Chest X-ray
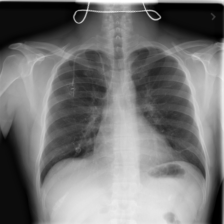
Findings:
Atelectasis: positive
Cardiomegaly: negative
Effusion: negative
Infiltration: positive
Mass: negative
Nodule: negative
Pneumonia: negative
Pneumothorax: negative
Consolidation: negative
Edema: negative
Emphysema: negative
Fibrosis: negative
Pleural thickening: negative
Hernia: negative